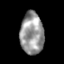
Tissue: skin
Cell type: Epithelial cells
Senescence score: 0.2718
Nuclear area (px): 961
Mean DAPI intensity: 151.335